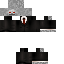
A male skeleton skin with dark skin, wearing brown helmet dressed in a black suit and black pants, featuring a closed mouth.